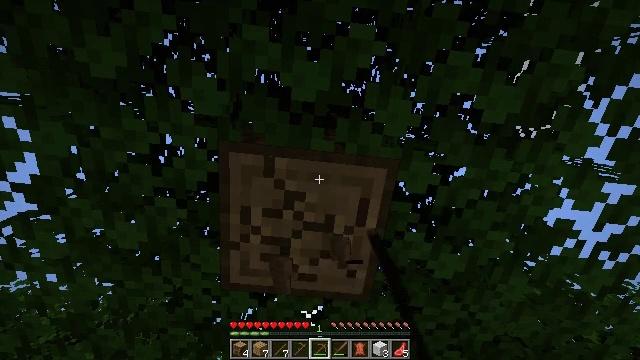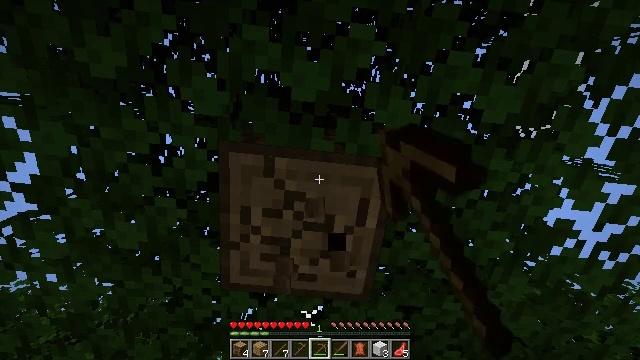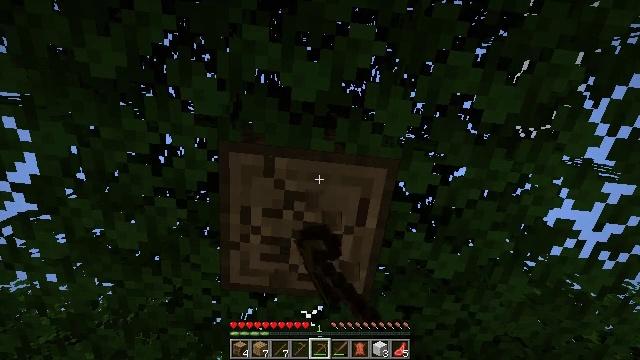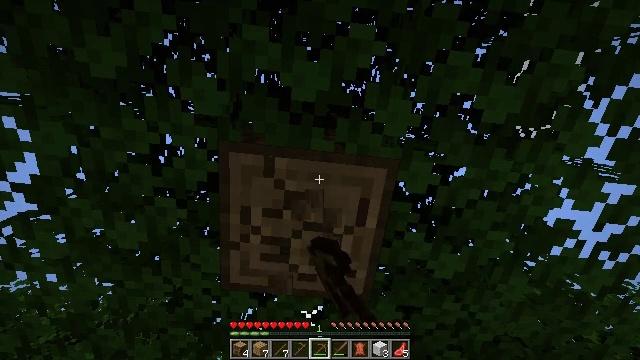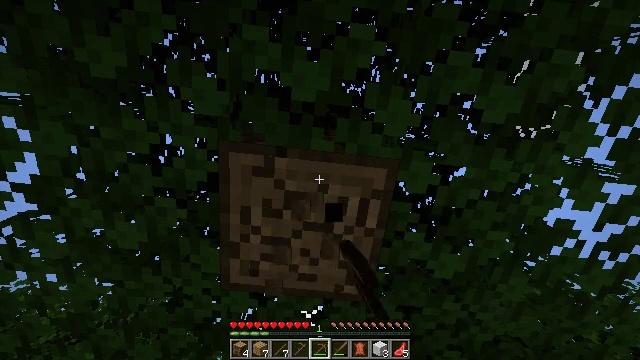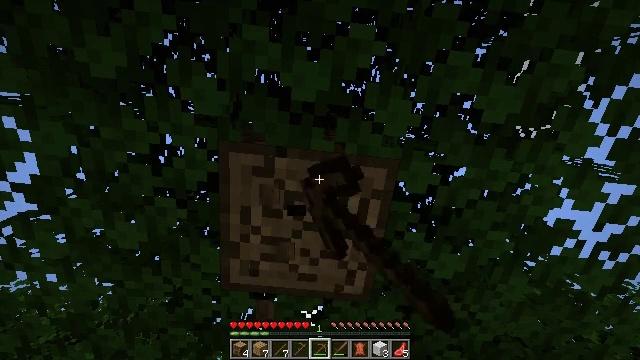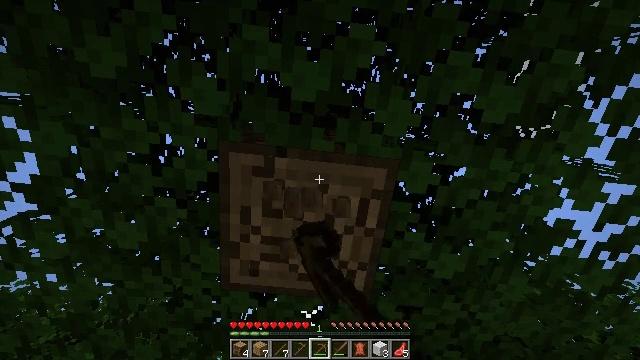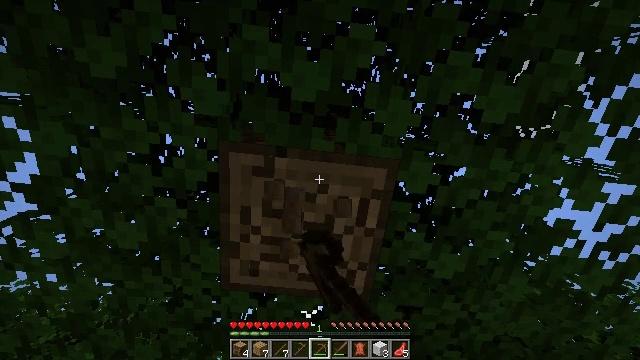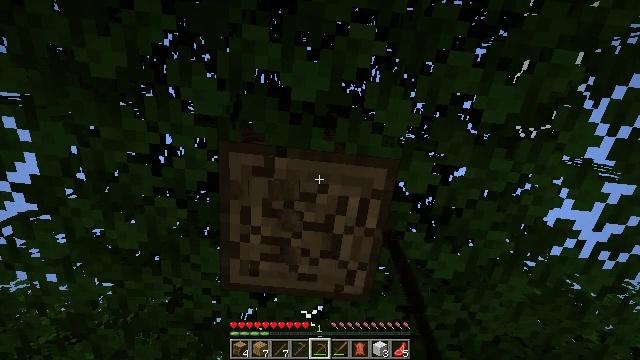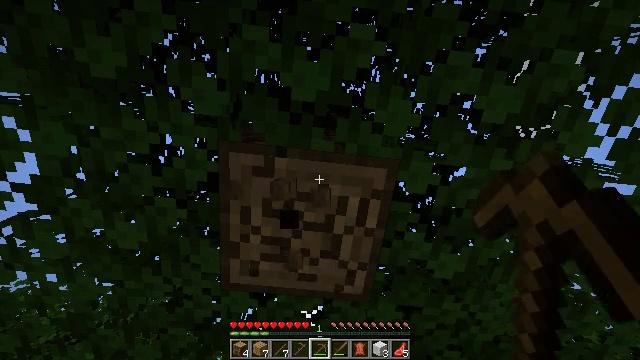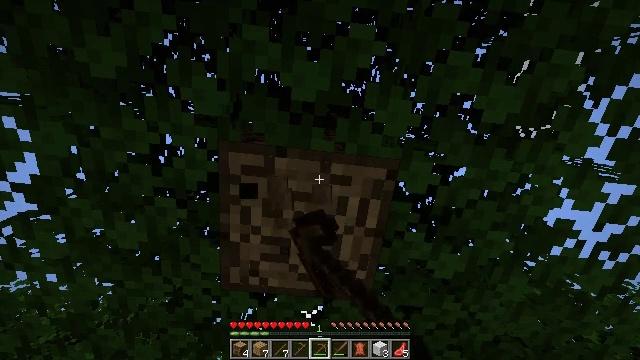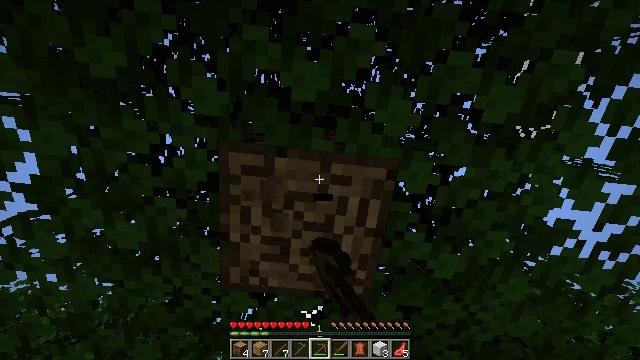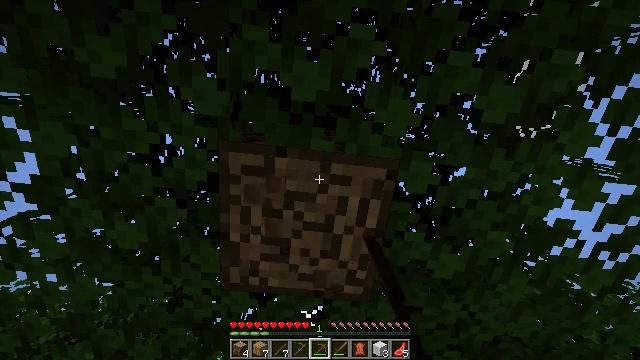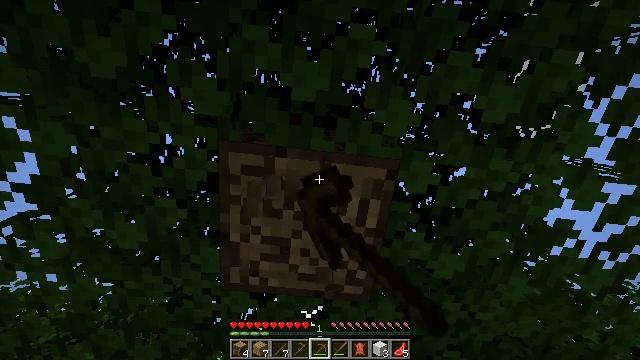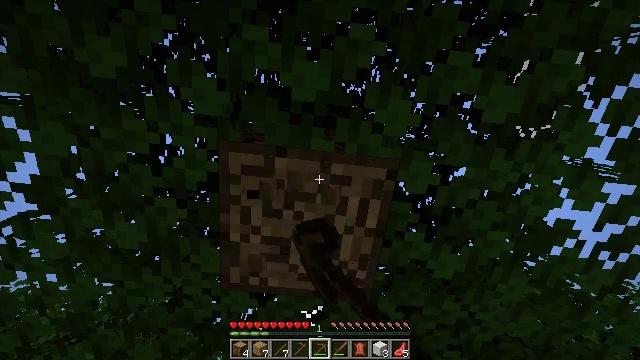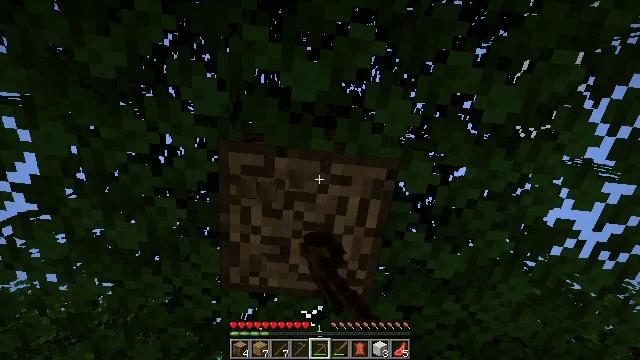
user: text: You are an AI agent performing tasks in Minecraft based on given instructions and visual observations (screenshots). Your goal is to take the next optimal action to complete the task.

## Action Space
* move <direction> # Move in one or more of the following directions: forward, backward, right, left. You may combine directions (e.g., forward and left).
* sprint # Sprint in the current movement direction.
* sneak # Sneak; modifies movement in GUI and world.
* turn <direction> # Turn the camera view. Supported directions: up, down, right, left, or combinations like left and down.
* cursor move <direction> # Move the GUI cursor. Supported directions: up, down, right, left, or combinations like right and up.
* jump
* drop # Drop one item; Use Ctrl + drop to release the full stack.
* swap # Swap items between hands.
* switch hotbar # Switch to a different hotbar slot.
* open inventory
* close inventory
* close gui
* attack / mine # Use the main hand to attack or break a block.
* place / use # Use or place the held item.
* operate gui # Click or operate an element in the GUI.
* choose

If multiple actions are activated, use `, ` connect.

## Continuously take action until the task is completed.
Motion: motion action
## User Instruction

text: Break the tree to get oak logs.
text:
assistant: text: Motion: attack / mine
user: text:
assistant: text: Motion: attack / mine
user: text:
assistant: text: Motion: attack / mine
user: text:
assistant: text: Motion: attack / mine
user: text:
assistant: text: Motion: attack / mine
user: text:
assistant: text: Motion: attack / mine
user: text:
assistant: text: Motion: attack / mine
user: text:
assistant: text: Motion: attack / mine
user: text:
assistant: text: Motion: attack / mine
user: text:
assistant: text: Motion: attack / mine
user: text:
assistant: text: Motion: attack / mine
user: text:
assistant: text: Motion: attack / mine
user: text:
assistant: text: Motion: attack / mine
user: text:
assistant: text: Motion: attack / mine
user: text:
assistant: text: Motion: attack / mine
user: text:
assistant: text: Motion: attack / mine
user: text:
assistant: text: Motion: attack / mine
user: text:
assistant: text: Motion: attack / mine
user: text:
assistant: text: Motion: attack / mine
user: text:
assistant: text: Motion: attack / mine
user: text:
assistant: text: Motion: attack / mine
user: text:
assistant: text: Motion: attack / mine
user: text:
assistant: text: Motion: attack / mine
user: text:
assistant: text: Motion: attack / mine
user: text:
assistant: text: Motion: attack / mine
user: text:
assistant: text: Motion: attack / mine
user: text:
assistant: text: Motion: no_op
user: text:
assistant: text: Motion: no_op
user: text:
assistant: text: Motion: no_op
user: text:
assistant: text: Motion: no_op